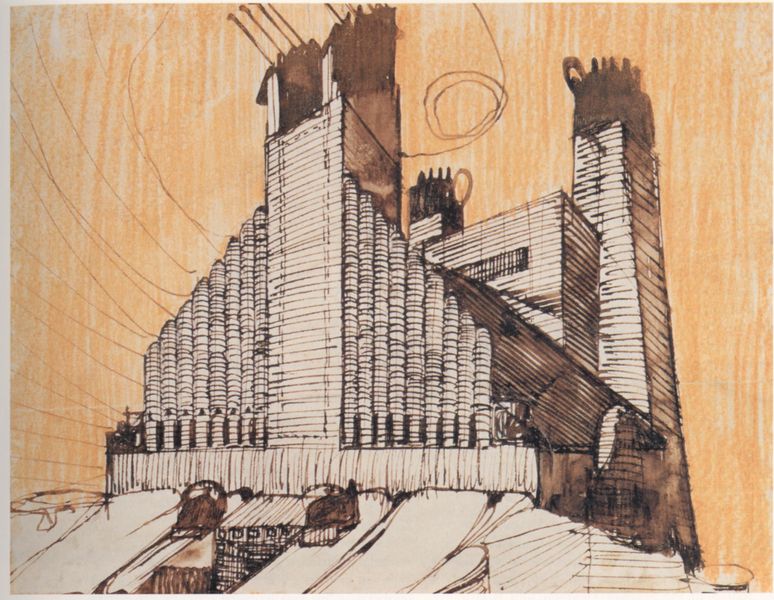
Titel: Kirche
Künstler: Antonio Sant' Elia
Standort: Milano
Institution: Colleczione Monti
Schlagwörter: berg, feder, himmel, schatten, weiß, gelb, stadt, braun, holz, kreide, orange, schwarz, skizze, straße, zeichnung, dach, gebäude, haus, wand, architektur, stein, hügel, kirche, schräg, kamin, rund, turm, fassade, hang, modern, farbe, linien, amerika, fabrik, industrie, böschung, treppe, aufgang, monumental, striche, eingang, türme, linie, beton, kohle, koloriert, friedhof, entwurf, stift, tinte, geometrisch, vision, bran, plan, stockwerke, dreieckig, federzeichnung, buntstift, bunker, strichzeichnung, kraftwerk, hochhaus, wolkenkratzer, bergwerk, insudtrie, flizstift